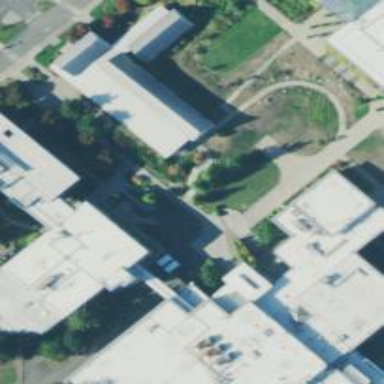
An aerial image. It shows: College building.